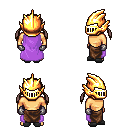
a pixel art fantasy rpg character, male body template, human, tanned skin, lavender cape, robe skirt, white blonde twin-tailed hairstyle, gold helm, metal gloves, gray slippers, four views (front, back, left, right), 2x2 character sprite sheet, small pixel art, hard edges, no anti-aliasing